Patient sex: M
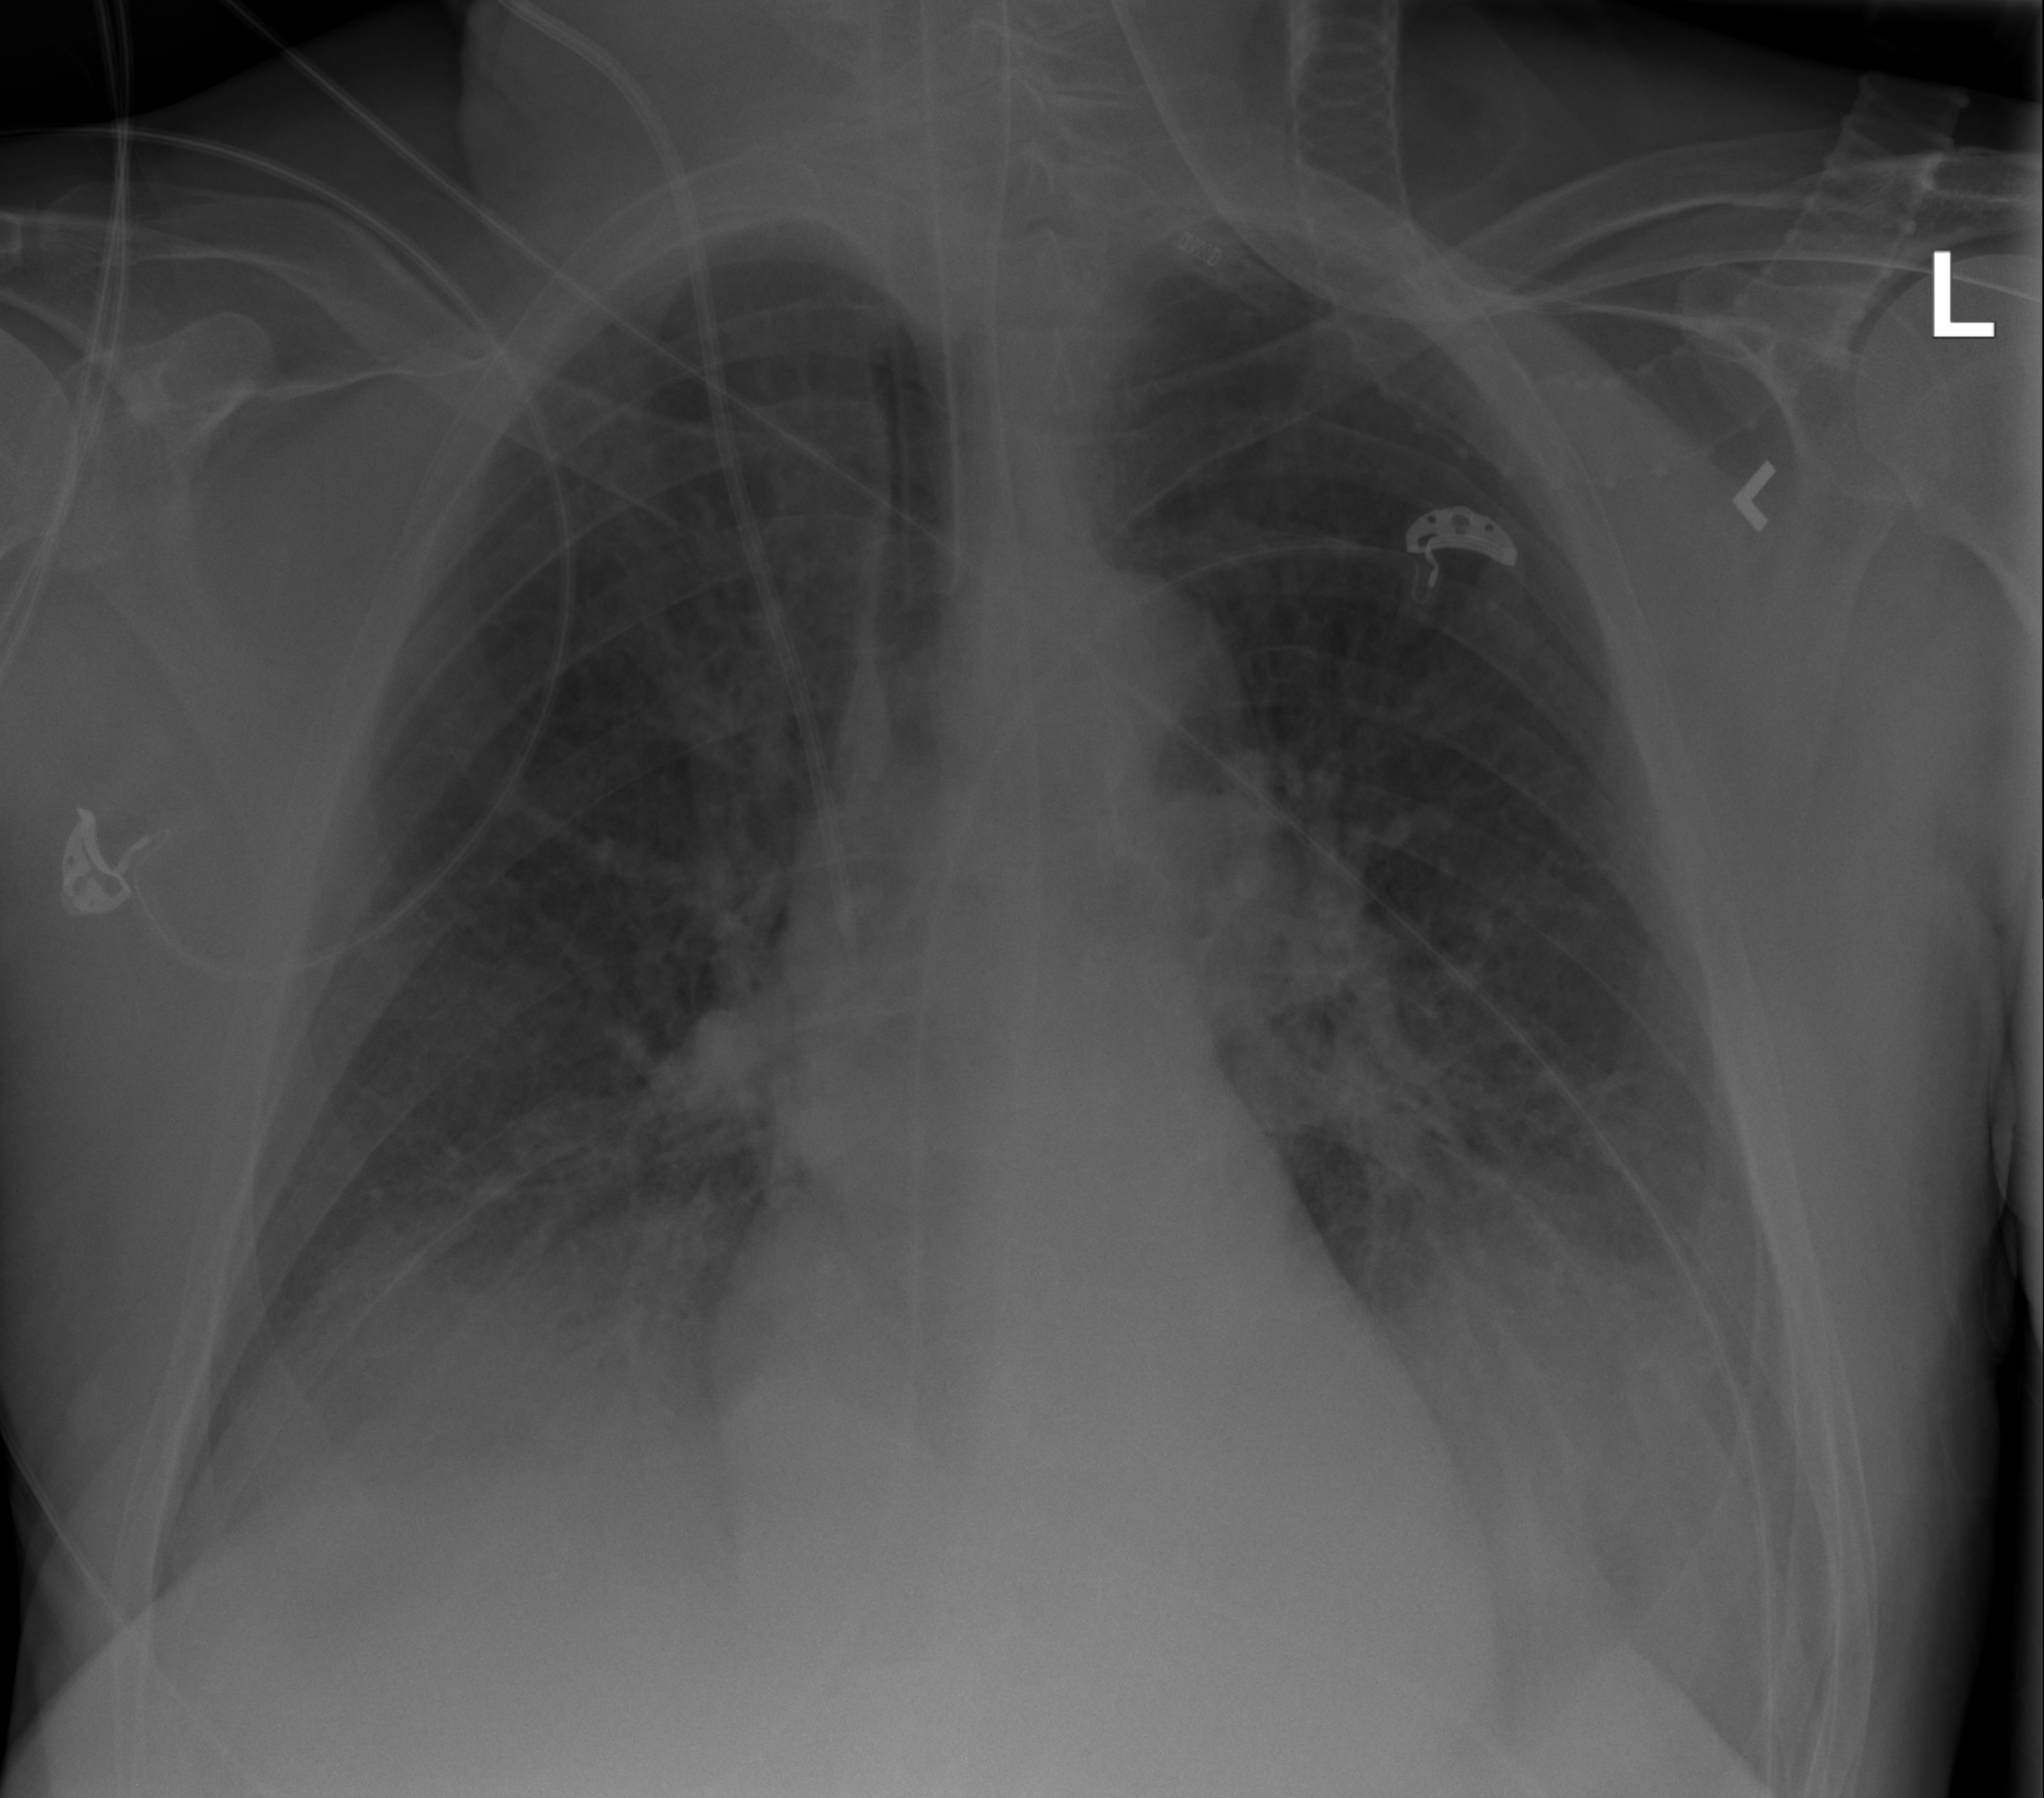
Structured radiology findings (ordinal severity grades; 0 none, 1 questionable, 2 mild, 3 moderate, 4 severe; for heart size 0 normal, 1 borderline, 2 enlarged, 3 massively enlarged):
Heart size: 0
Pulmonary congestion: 2
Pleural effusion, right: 2
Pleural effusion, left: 2
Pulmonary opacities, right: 0
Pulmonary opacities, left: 0
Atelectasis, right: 2
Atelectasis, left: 2